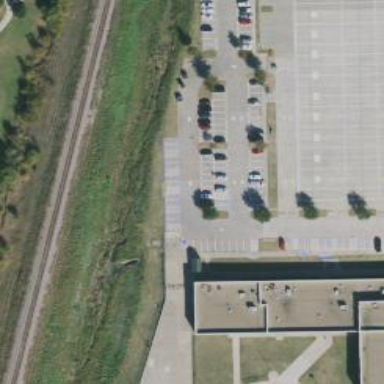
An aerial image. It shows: Parking space.